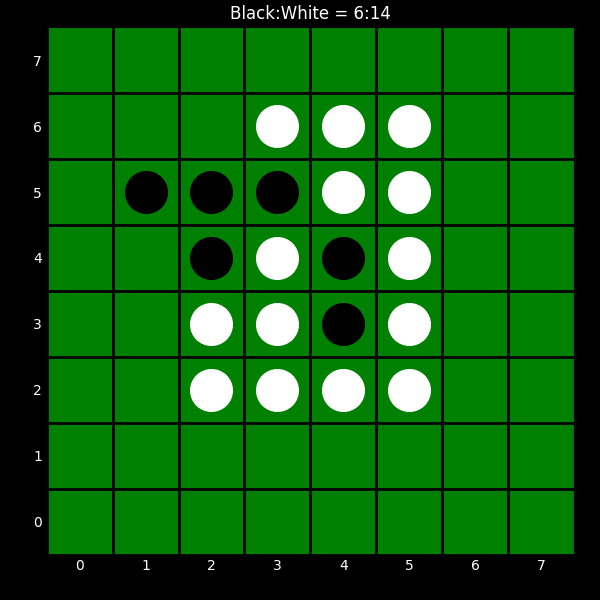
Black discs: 6
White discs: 14